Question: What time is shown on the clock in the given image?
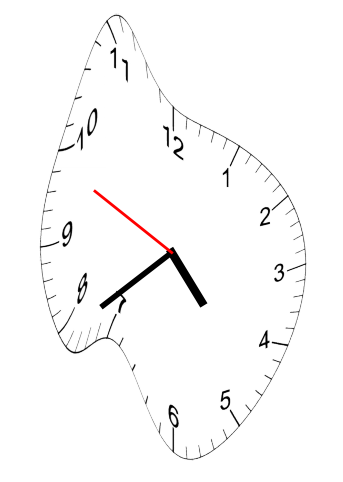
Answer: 04:38:49